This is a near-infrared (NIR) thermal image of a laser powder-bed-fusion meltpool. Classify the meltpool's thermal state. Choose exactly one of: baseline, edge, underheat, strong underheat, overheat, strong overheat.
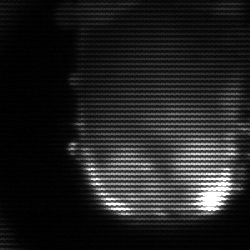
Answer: baseline